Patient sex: F
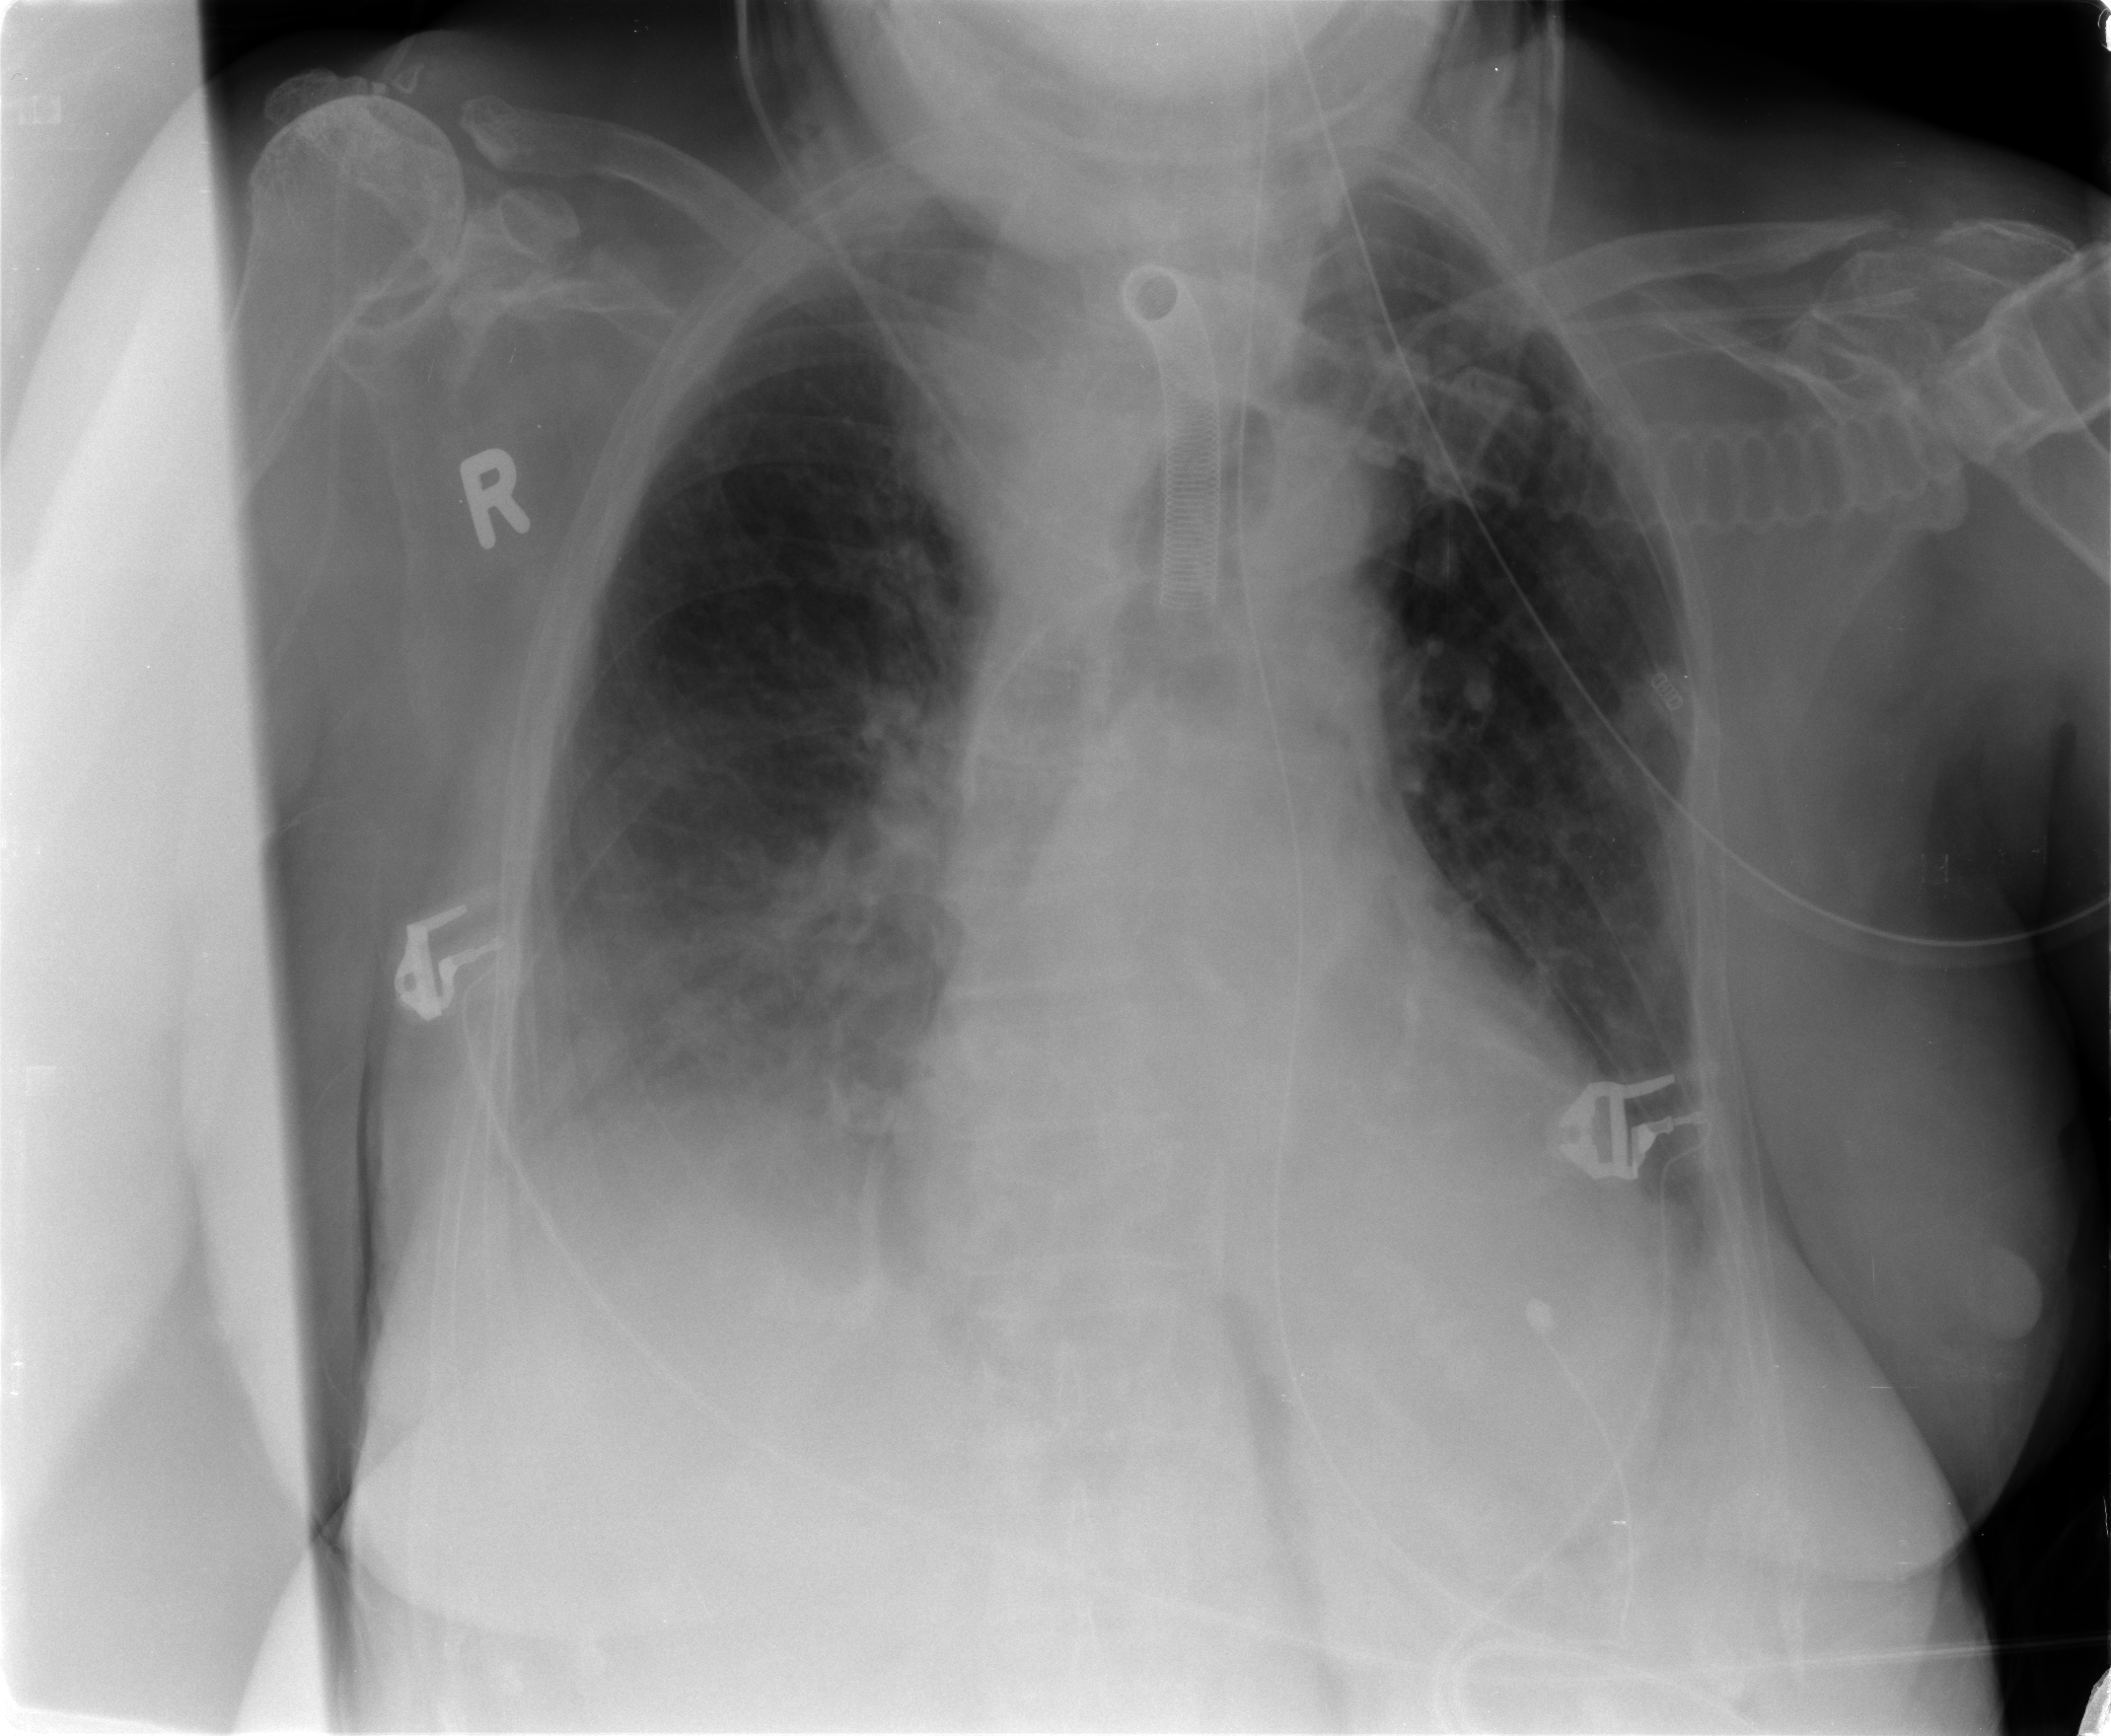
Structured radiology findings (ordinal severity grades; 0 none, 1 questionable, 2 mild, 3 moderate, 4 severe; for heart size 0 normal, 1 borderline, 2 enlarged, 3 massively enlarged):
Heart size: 2
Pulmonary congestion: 1
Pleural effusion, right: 2
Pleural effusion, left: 0
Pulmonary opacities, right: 1
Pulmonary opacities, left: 0
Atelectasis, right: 2
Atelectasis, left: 2